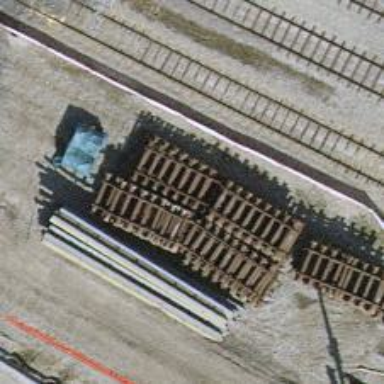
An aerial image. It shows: Narrow-gauge railway track with electrified contact line. The railway has one track.